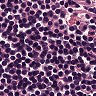
Metastatic tissue present: no